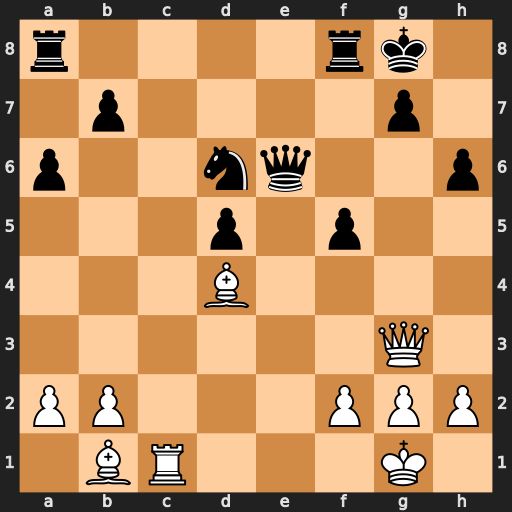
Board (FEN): r4rk1/1p4p1/p2nq2p/3p1p2/3B4/6Q1/PP3PPP/1BR3K1
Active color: w
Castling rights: -
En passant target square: -
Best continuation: Qxg7#